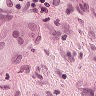
Metastatic tissue present: yes